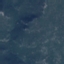
Land use / land cover: HerbaceousVegetation